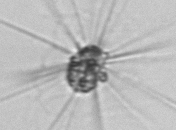
Label: Acantharia